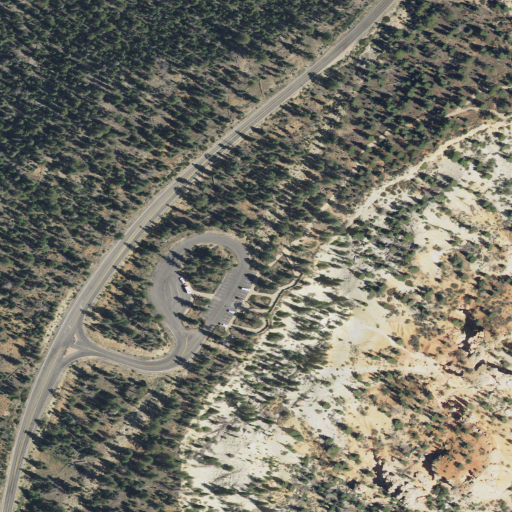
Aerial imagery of cliff(s) in Utah named Farview Point containing evergreen forest, shrub, low intensity development, open development, and medium intensity development